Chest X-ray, PA view. Patient: 77 years old, sex M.
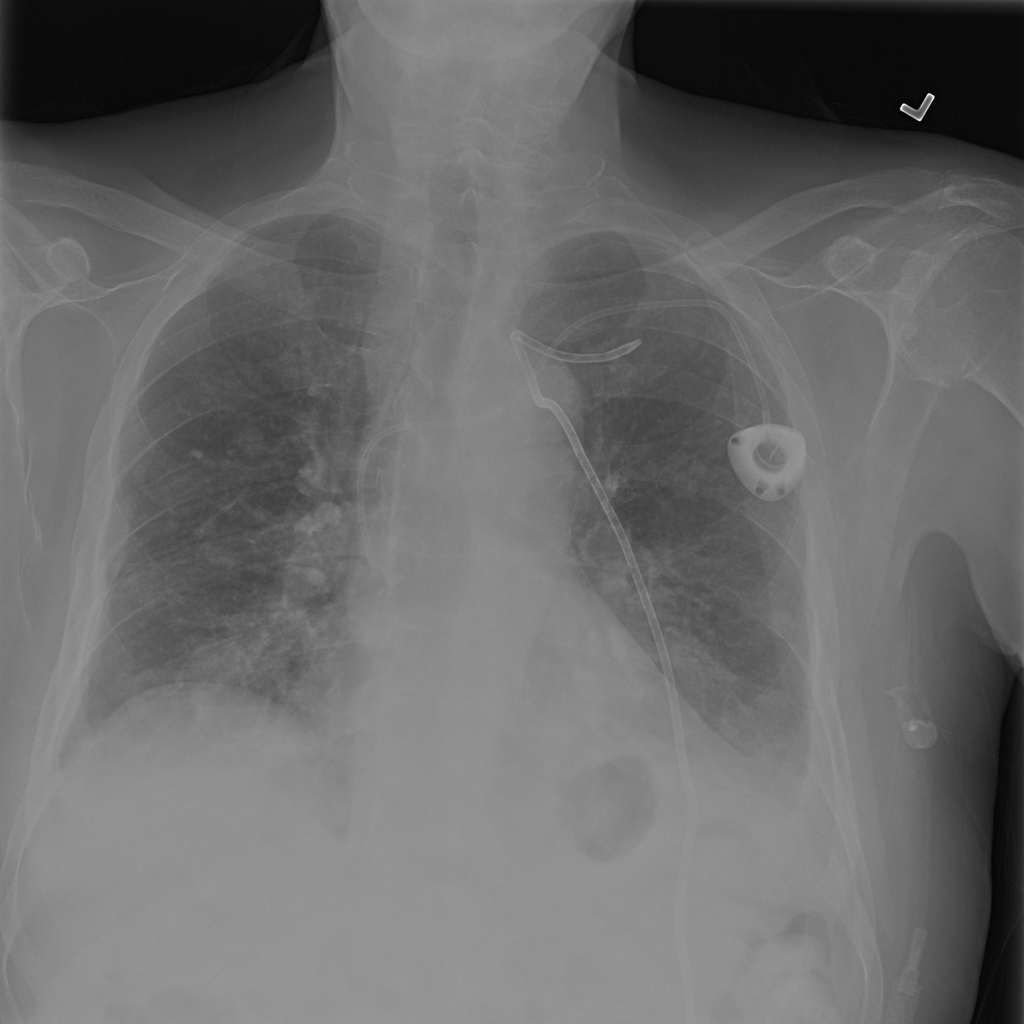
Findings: No Finding